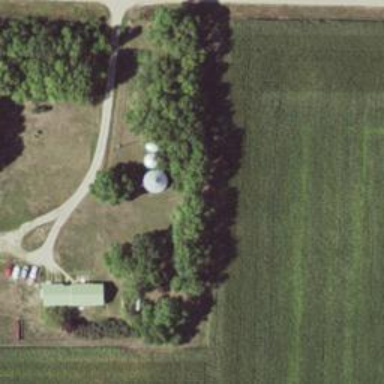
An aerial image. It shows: Silo.